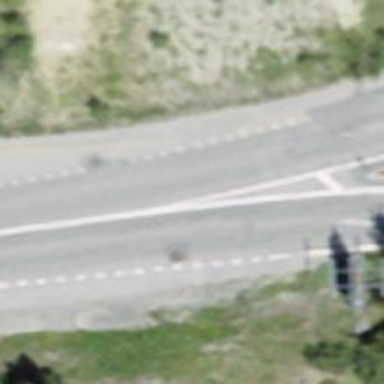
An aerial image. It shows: Zebra crossing on the road.